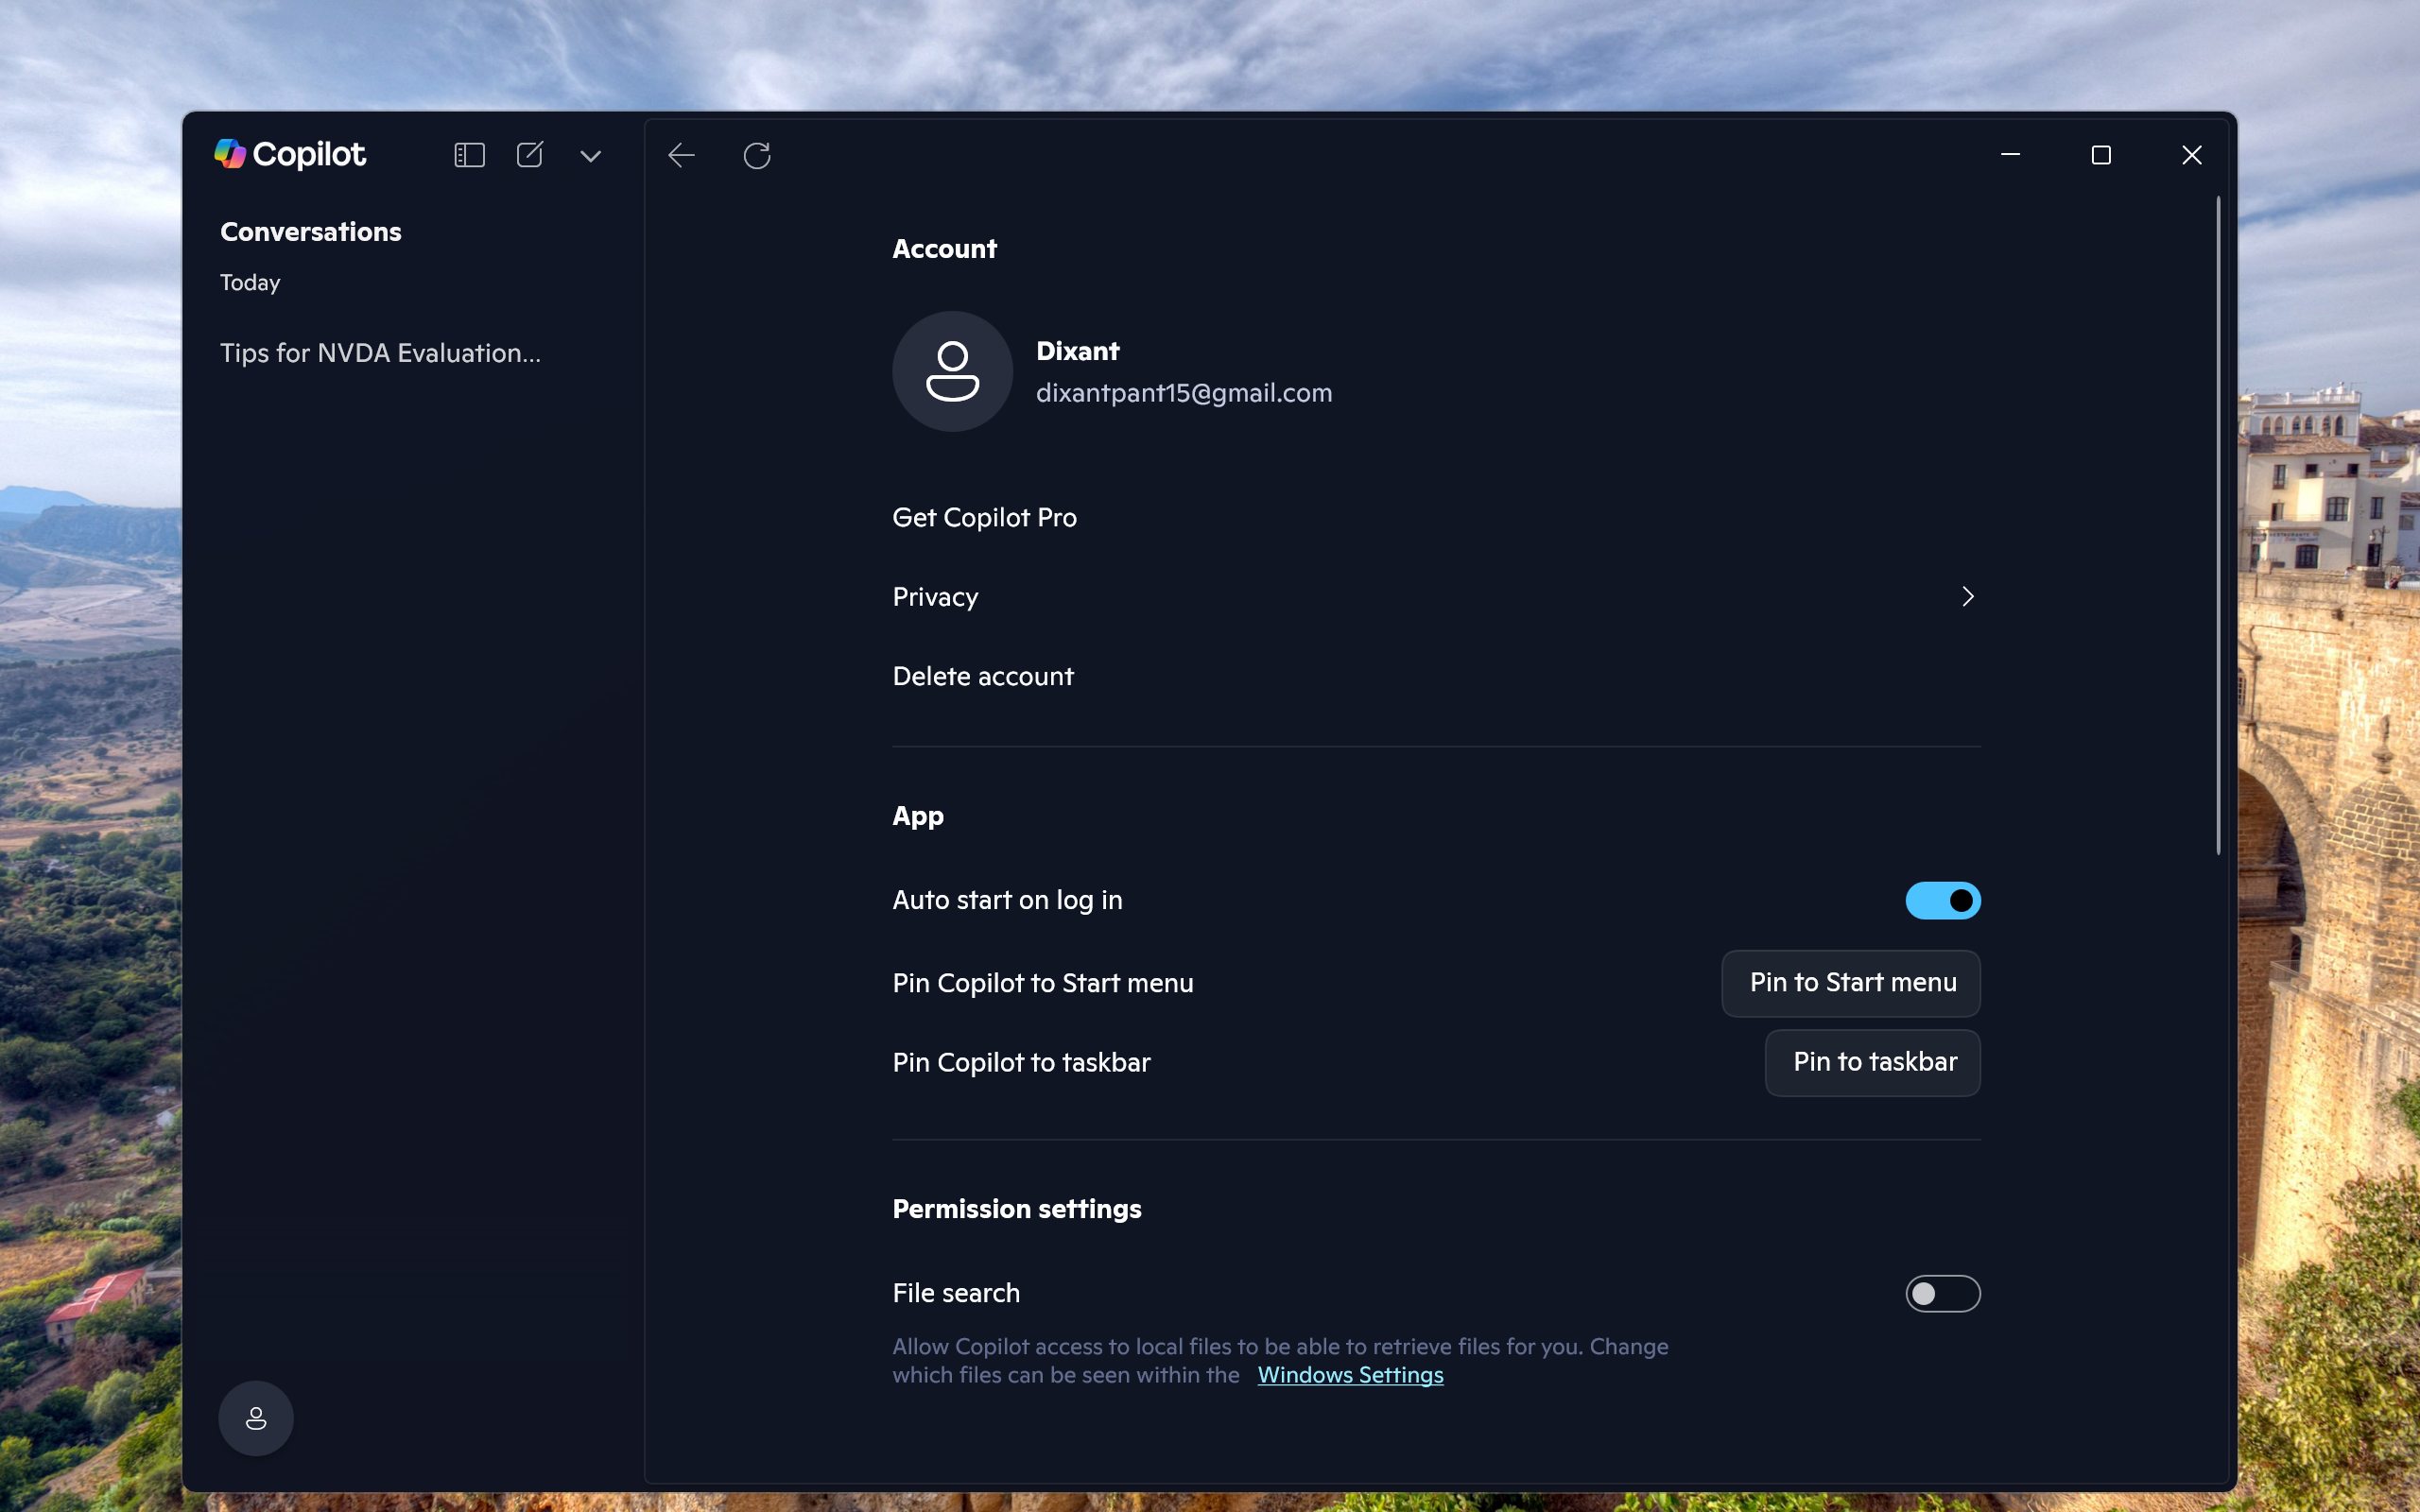
UI elements on screen:
"Desktop - window"
"window"